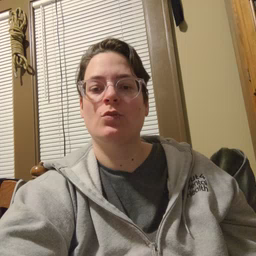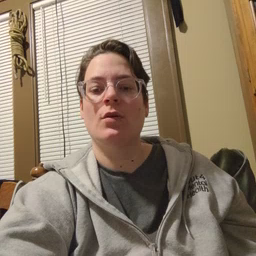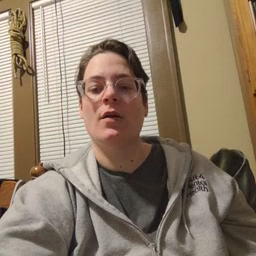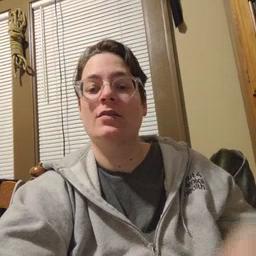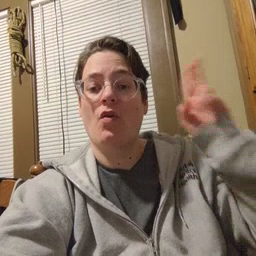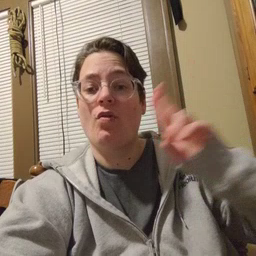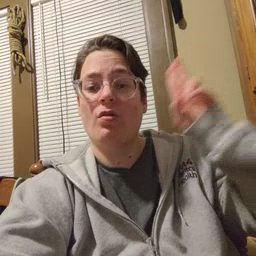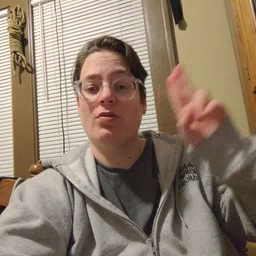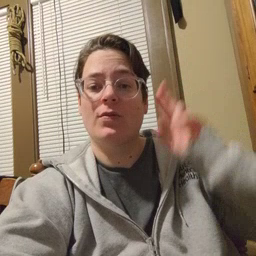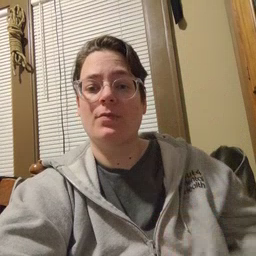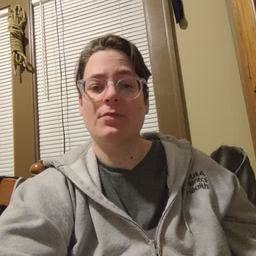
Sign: uncle